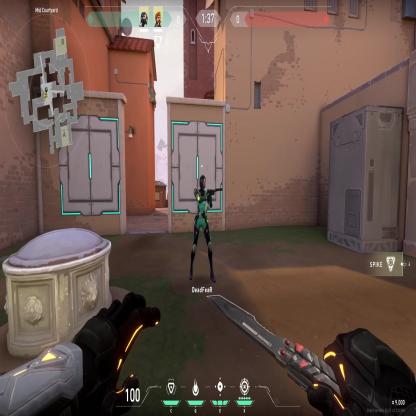
Label: teammate